Question: I would like to have a text field which has pre appended text which is not modifiable.
So when user tries to add text it starts after the pre text.
Also when the form is submitted it should not pass the pre appended text. Its mainly for display purpose but within the text field. I have attached the image which will clarify my question further. For example I would like to add "$" as pre text in the image below. Any help is greatly appreciated.
Note: the $ is dynamic text and so could not be image.

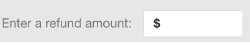
Answer: I've made a <URL> with two solutions, both using CSS.
The first uses a data URI of a PNG that contains a dollar sign for the background image of the text input. The second uses a label containing a dollar sign and shifts it over to be on top of the input (you probably should use a span instead of a label, for accessibility's sake).
HTML:
'''
<input type="text" id="bob" />
<br/>
<label for="fred">$</label><input type="text" id="fred" />
'''
CSS:
'''
#bob {
background: url('data:image/png;base64,iVBORw0KGgoAAAANSUhEUgAAACAAAAAgBAMAAACBVGfHAAAAG1BMVEX///8AAAC/v7/f398/Pz8fHx9/f3+fn59fX19QuZN1AAAAbElEQVQokWNgGFyASRiN7ygYhiKgGCYW6IAs4KgsYCqELCDKLMCehCwQyCyAamhjM5qAiaC4AqpIiaAoqgizuKMQqoAAuwgytxxoiyiSABvQHcwoKgSVBVjEkI1IlEDzCzu6bxnQnY4pQFsAAC/cCbAPkBI2AAAAAElFTkSuQmCC') no-repeat;
background-size: contain;
padding-left: 1.1em;
}
label[for="fred"] {
position: relative;
left: 15px;
z-index: 1000;
font-size: smaller;
}
#fred {
padding-left: 1.2em;
}
'''
Both of these methods are hacky. A JS solution would be more involved, but handle much more nicely (I just don't have time to implement one).